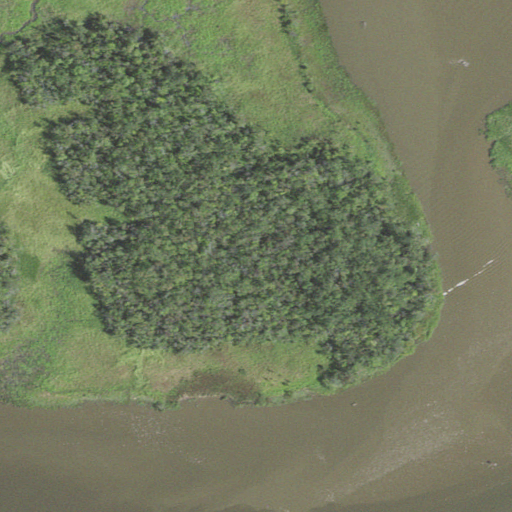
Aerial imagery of island in Virginia named Buzzard Island containing woody wetlands, open water, and herbaceous wetlands